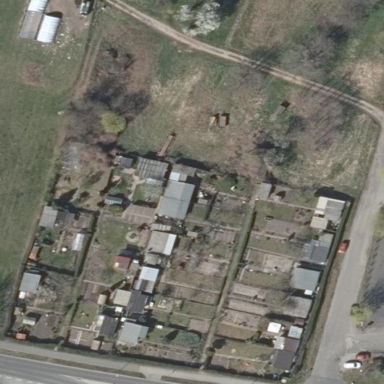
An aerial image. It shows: Allotments area.